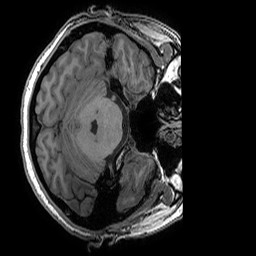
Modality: T1w
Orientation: axial
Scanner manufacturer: ge
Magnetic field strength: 3 T
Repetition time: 0.008156 s
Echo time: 0.00318 s